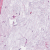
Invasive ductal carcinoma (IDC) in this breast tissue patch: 1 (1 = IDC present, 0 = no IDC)